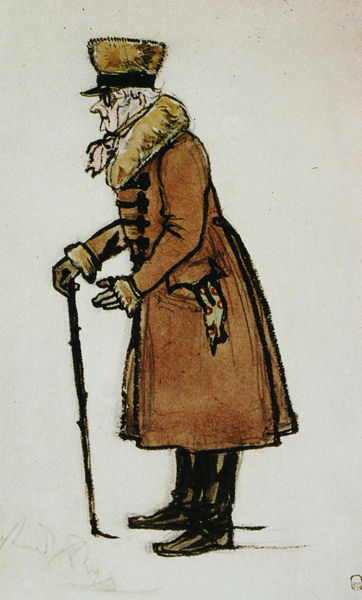
Titel: Petruschka. Entwurf für das Bühnenkostüm vom alten Conferencier
Künstler: Alexandre Nicolas Benois
Standort: Moskau
Institution: Bachruschin-Museum
Schlagwörter: hand, mann, schatten, weiß, aquarell, ocker, braun, hut, nase, ohr, profil, schwarz, zeichnung, schirm, tuch, beige, rock, alt, mütze, kragen, mensch, pelz, bildnis, hände, auge, haare, mantel, knopf, stock, fell, seitlich, alter mann, gehstock, farbe, linien, karikatur, spitz, halstuch, knöpfe, gehrock, linie, seite, brille, offizier, stiefel, taschentuch, pelzkragen, pelzmantel, eiß, weissw, general, manteltasche, taschen, stulpen, fellkragen, pelzrock, kariatur